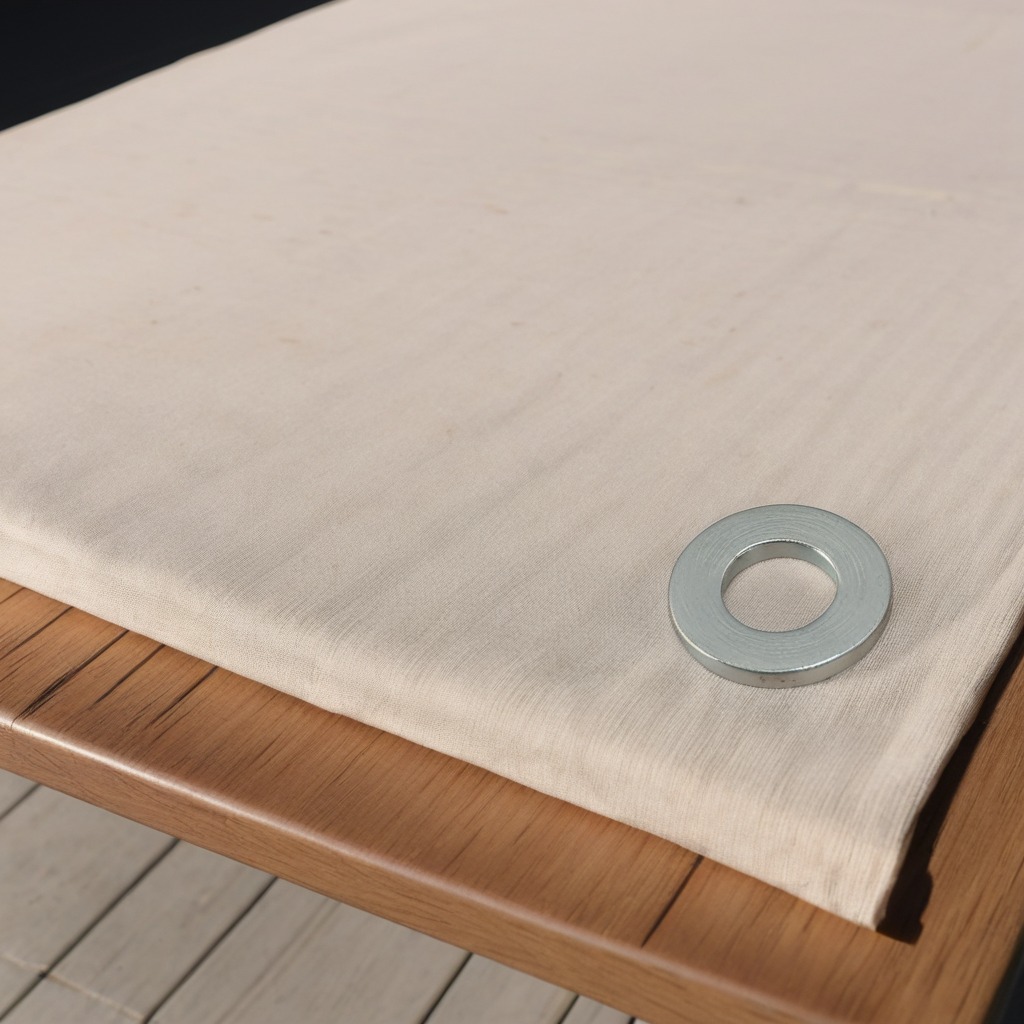
A flat metal washer is lying on the wooden table in an outdoor workshop during daytime bright natural light soft shadows worn but beneath the cloth